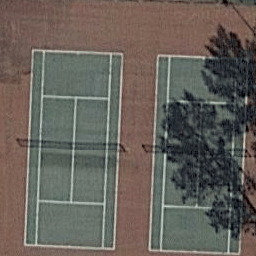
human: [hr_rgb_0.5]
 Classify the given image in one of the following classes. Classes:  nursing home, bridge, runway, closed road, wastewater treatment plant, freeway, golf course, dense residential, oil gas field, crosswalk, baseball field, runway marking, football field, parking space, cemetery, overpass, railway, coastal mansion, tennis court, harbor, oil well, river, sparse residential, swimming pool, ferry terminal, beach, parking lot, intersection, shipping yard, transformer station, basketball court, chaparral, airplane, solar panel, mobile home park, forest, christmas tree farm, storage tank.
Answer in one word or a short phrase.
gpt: tennis court